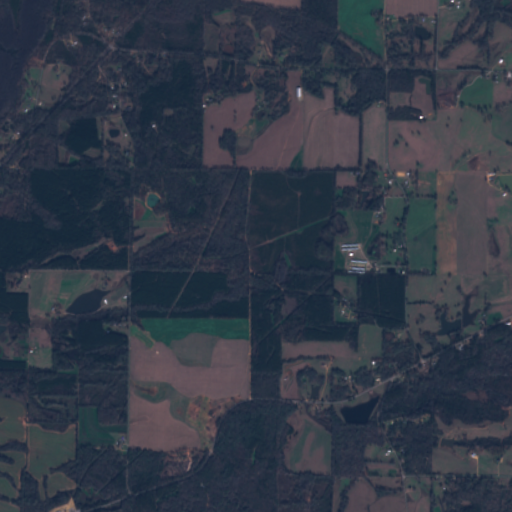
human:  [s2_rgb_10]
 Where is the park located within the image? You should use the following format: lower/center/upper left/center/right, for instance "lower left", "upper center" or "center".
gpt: The park is located in the upper right of the image.
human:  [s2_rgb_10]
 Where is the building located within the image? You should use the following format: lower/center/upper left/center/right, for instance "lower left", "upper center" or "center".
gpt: The building is located in the upper right of the image.
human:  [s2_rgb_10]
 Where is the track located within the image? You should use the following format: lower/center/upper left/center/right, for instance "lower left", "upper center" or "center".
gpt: There is no track in the image.